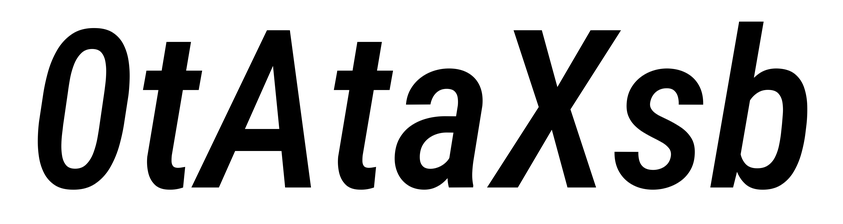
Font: Roboto-Italic_Condensed_Medium_Italic